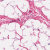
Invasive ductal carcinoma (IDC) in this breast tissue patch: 0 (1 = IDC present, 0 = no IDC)